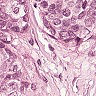
Metastatic tissue present: yes